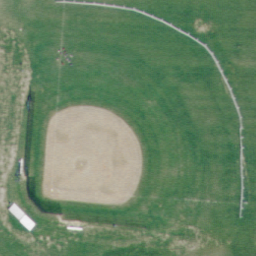
Label: baseball diamond